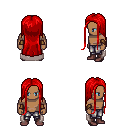
a pixel art fantasy rpg character, male body template, human, dark skin, gray cape, metal pants, red extra-long hairstyle, leather bracers, maroon shoes, four views (front, back, left, right), 2x2 character sprite sheet, small pixel art, hard edges, no anti-aliasing